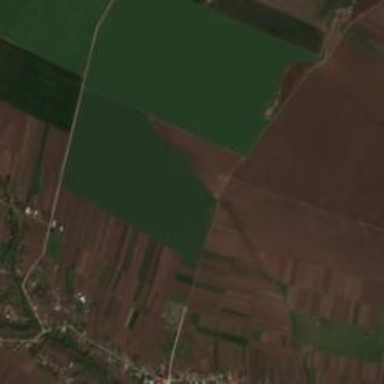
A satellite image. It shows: View of farmland.